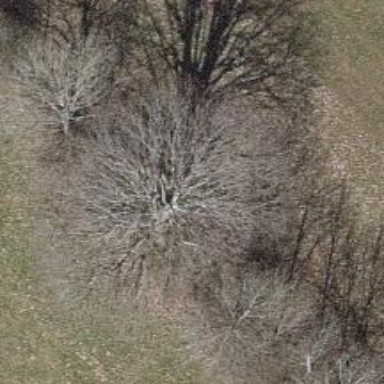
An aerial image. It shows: Row of trees in natural setting.